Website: macys
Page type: delivery-shipping
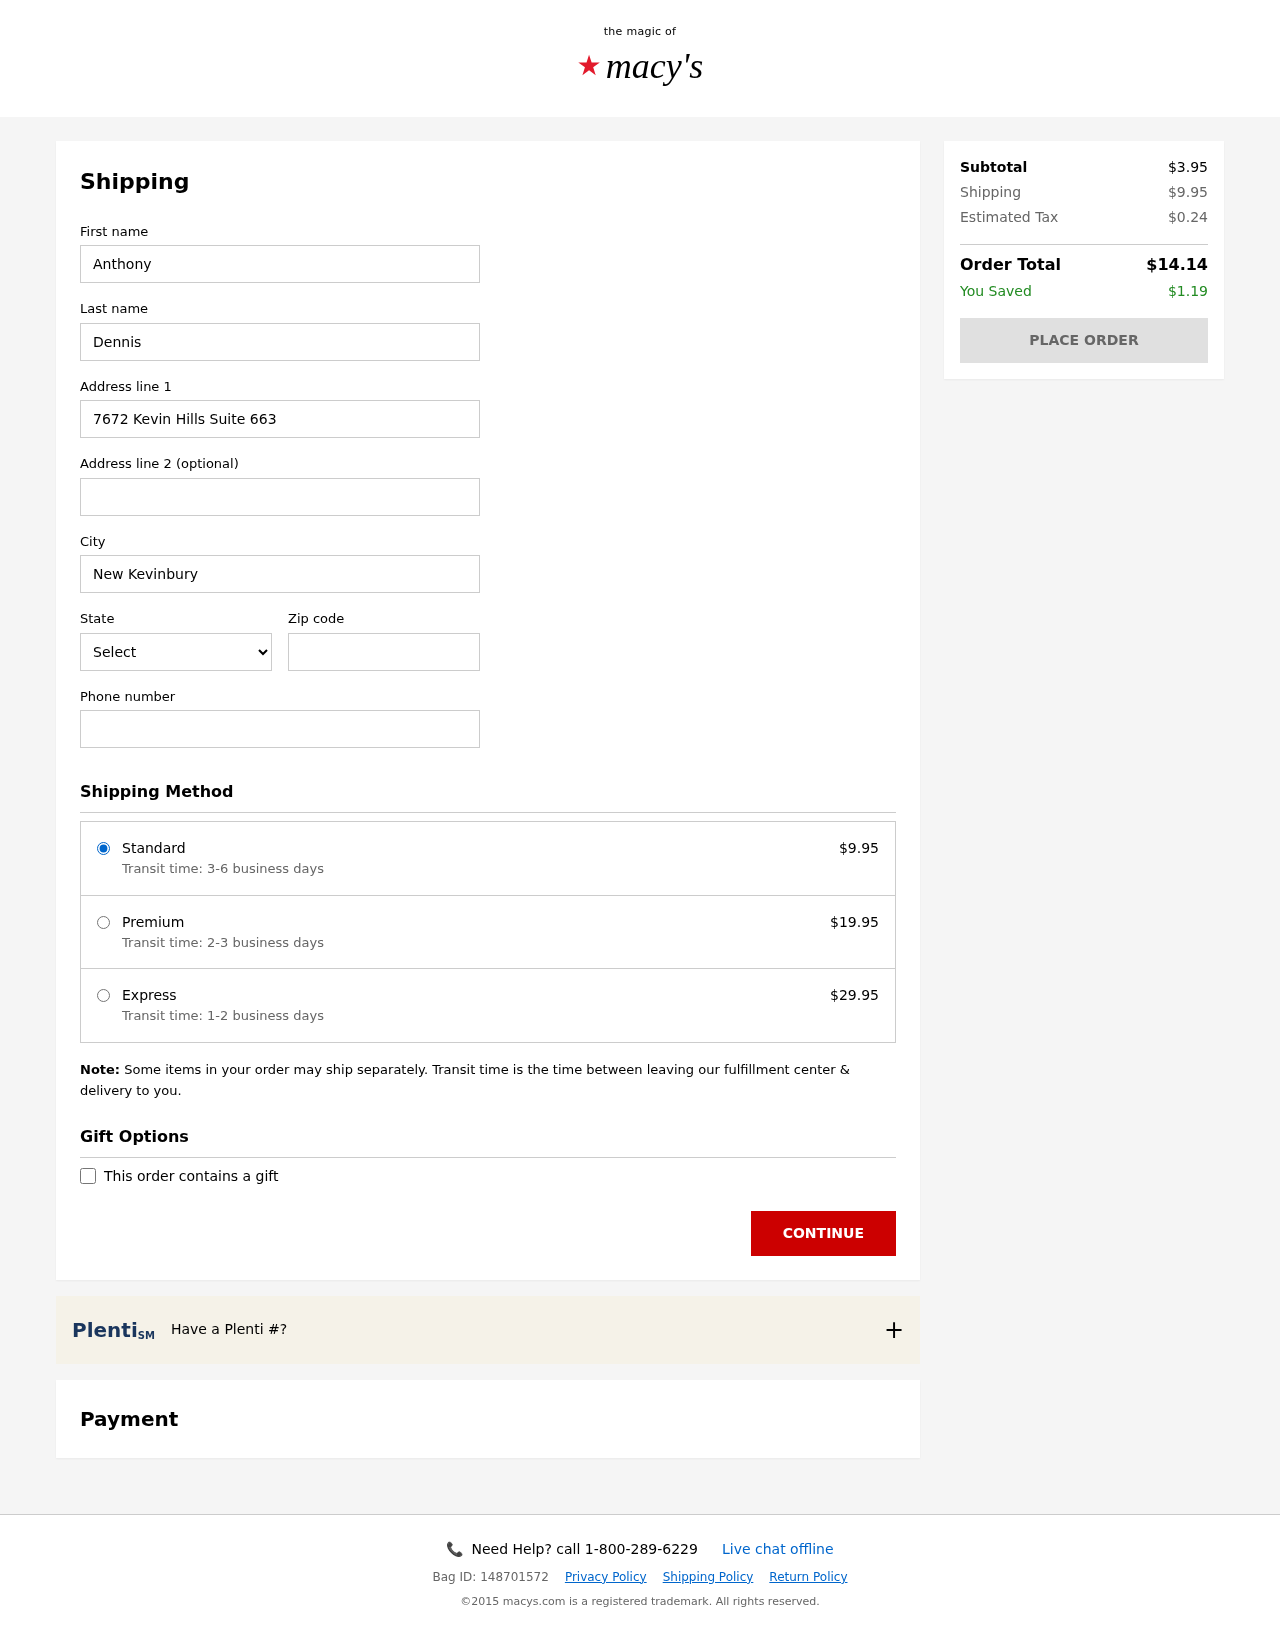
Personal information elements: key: PII_CITY
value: New Kevinbury
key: PII_FIRSTNAME
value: Anthony
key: PII_LASTNAME
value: Dennis
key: PII_PHONE
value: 3767963417
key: PII_POSTCODE
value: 88651
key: PII_STATE_ABBR
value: AZ
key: PII_STREET
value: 7672 Kevin Hills Suite 663
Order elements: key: ORDER_SHIPPING_COST
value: $9.95
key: ORDER_SHIPPING_PREMIUM
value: $19.95
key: ORDER_SHIPPING_EXPRESS
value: $29.95
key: ORDER_SUBTOTAL
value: $3.95
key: ORDER_TAX
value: $0.24
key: ORDER_TOTAL
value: $14.14
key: ORDER_SAVINGS
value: $1.19